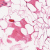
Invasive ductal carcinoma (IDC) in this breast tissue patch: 0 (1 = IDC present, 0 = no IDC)